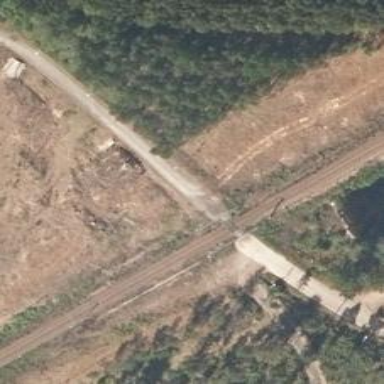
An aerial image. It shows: Railway crossing with saltire markings.